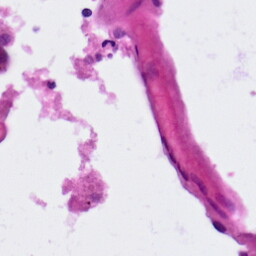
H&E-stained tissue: Lung